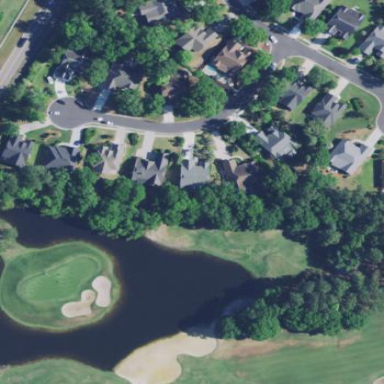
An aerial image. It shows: Water hazard in golf course. The hazard is natural water feature.